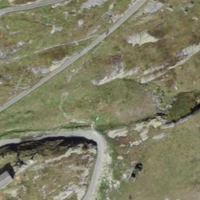
EUNIS habitat code: 26
Species observed at this site:
Polystichum lonchitis